【题型】解答题　【知识点】解析几何　【难度】medium
在平面直角坐标系$xOy$中，一动圆经过点$A\left(\frac{1}{2},0\right)$且与直线$x=-\frac{1}{2}$相切，设该动圆圆心的轨迹为曲线$K$，$P$是曲线$K$上一点。\\[4pt]

\noindent (1) 求曲线$K$的方程；\\[4pt]
\noindent (2) 过点$A$且斜率为$k$的直线$l$与曲线$K$交于$B$、$C$两点，若$l\parallel OP$且直线$OP$与直线$x=1$交于$Q$点，求$\frac{|AB|\cdot|AC|}{|OP|\cdot|OQ|}$的值；\\[4pt]
\noindent (3) 若点$D$，$E$在$y$轴上，$\triangle PDE$的内切圆的方程为$(x-1)^2+y^2=1$，求$\triangle PDE$面积的最小值。
【解答】
【详解】

(1) 由题意可知圆心到$\left(\frac{1}{2},0\right)$的距离等于到直线$x=-\frac{1}{2}$的距离。
由抛物线的定义可知，曲线$K$的轨迹方程为$y^2=2x$。

(2) 设过直线$l$的方程为$y=k\left(x-\frac{1}{2}\right)$，

联立$\begin{cases} y=k\left(x-\frac{1}{2}\right) \\ y^2=2x \end{cases}$，消$y$得$k^2x^2-(k^2+2)x+\frac{1}{4}k^2=0$，

$\therefore \begin{cases} k^2 \neq 0 \\ \Delta=(k^2+2)^2 - k^4 > 0 \end{cases}$，$\therefore k \neq 0$，

设$B(x_1,y_1)$，$C(x_2,y_2)$，$\therefore x_1+x_2=\frac{k^2+2}{k^2}$，$x_1x_2=\frac{1}{4}$。

又$|AB|=x_1+\frac{1}{2}$，$|AC|=x_2+\frac{1}{2}$，

$\therefore |AB|\cdot|AC|=\left(x_1+\frac{1}{2}\right)\left(x_2+\frac{1}{2}\right)=x_1x_2+\frac{1}{2}(x_1+x_2)+\frac{1}{4}=\frac{1}{4}+\frac{1}{2}\cdot\frac{k^2+2}{k^2}+\frac{1}{4}=\frac{k^2+1}{k^2}$，

$\because l \parallel OP$，$\therefore$ 设直线$OP$的方程为$y=kx$，

联立$\begin{cases} y=kx \\ y^2=2x \end{cases}$，消$y$得$k^2x^2-2x=0$，

$\therefore x_P=\frac{2}{k^2}$，$\therefore P\left(\frac{2}{k^2},\frac{2}{k}\right)$，$\therefore |OP|=\sqrt{\left(\frac{2}{k^2}\right)^2 + \left(\frac{2}{k}\right)^2}=\frac{2\sqrt{k^2+1}}{k^2}$，

令$x=1$，则$y_Q=k$，$\therefore Q(1,k)$，$\therefore |OQ|=\sqrt{1+k^2}$。

$\therefore \frac{|AB|\cdot|AC|}{|OP|\cdot|OQ|}=\frac{\frac{k^2+1}{k^2}}{\frac{2\sqrt{k^2+1}}{k^2} \cdot \sqrt{1+k^2}}=\frac{1}{2}$，

故$\frac{|AB|\cdot|AC|}{|OP|\cdot|OQ|}$的值为$\frac{1}{2}$。

(3) 设$P(x_0,y_0)$，$D(0,b)$，$E(0,c)$，

直线$PD$的方程为$(y_0 - b)x - x_0y + x_0b = 0$，

又圆心$(1,0)$到$PD$的距离为1，即$\frac{|y_0 - b + x_0b|}{\sqrt{(y_0 - b)^2 + x_0^2}}=1$，

整理得$(x_0 - 2)b^2 + 2y_0b - x_0 = 0$，

同理可得$(x_0 - 2)c^2 + 2y_0c - x_0 = 0$，

所以，可知$b$，$c$是方程$(x_0 - 2)x^2 + 2y_0x - x_0 = 0$的两根，

所以$b+c=\frac{-2y_0}{x_0 - 2}$，$bc=\frac{-x_0}{x_0 - 2}$，

依题意$bc < 0$，即$x_0 > 2$，则$(c - b)^2 = \frac{4x_0^2 + 4y_0^2 - 8x_0}{(x_0 - 2)^2}$，

因为$y_0^2 = 2x_0$，所以$|b - c|=\left|\frac{2x_0}{x_0 - 2}\right|$，

所以$S = \frac{1}{2}|b - c| \cdot |x_0| = |x_0 - 2| + \frac{4}{x_0 - 2} + 4 \geq 2\sqrt{(x_0 - 2) \cdot \frac{4}{x_0 - 2}} + 4 = 8$，

当且仅当$x_0 - 2 = \frac{4}{x_0 - 2}$，即$x_0 = 4$时上式取等号，

所以$\triangle PDE$面积的最小值为8。
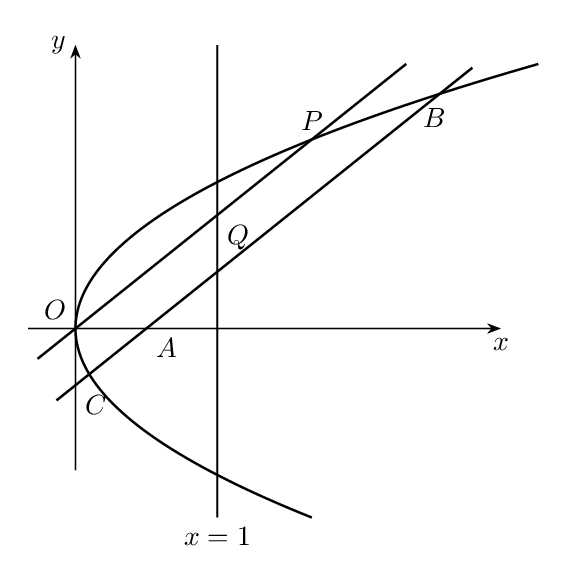
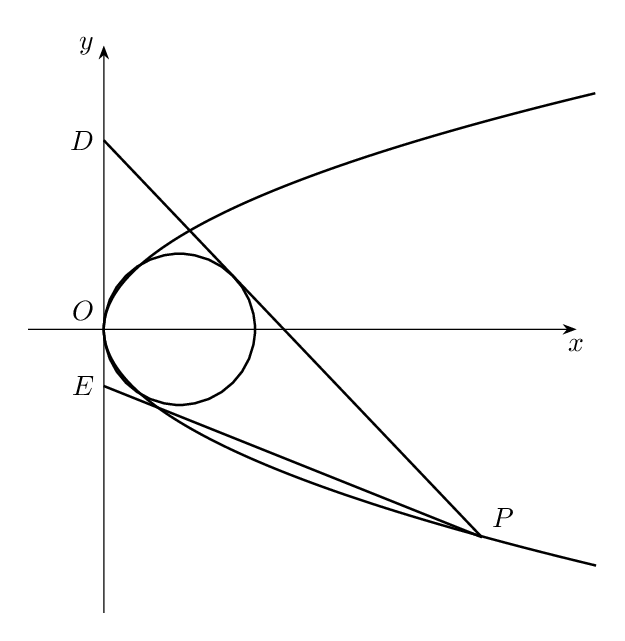